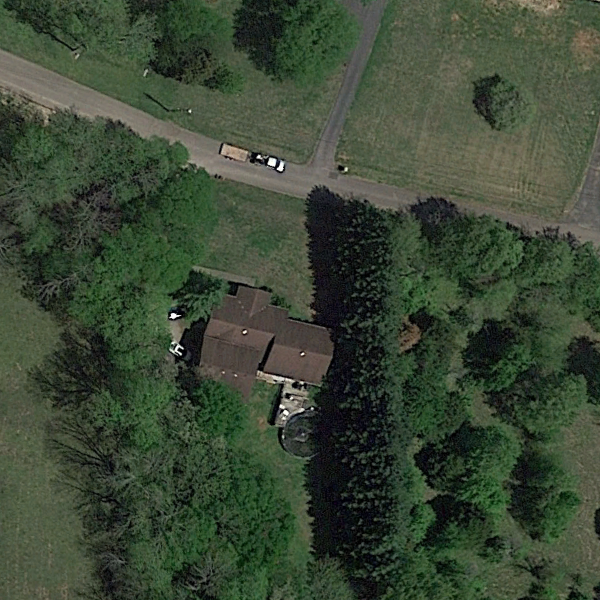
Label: SparseResidential